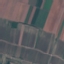
Land use / land cover: PermanentCrop